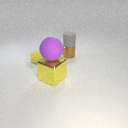
large purple rubber sphere above large yellow metal cube